Question: I developed an app for iOS, this app should work for iPhone 4s, iPhone 5, iPhone 5c, iPhone 5s, iPhone 6 and iPhone 6+. I read the apple documentations and I found that I've to design only a Storyboard in which I use auto layout and size class.
I designed the user interface with Storyboard and I set all constraints, but when I run it on my iPhone 6 it shows me the user interface not optimized for the display of my iPhone 6. Here's a sample:

As you can see it shows me the view with big operator log, big clock, big battery indicator and big keyboard.
Why it doesn't work?
Should I add the splash screen for Retina 4.7 and Retina 5.5?
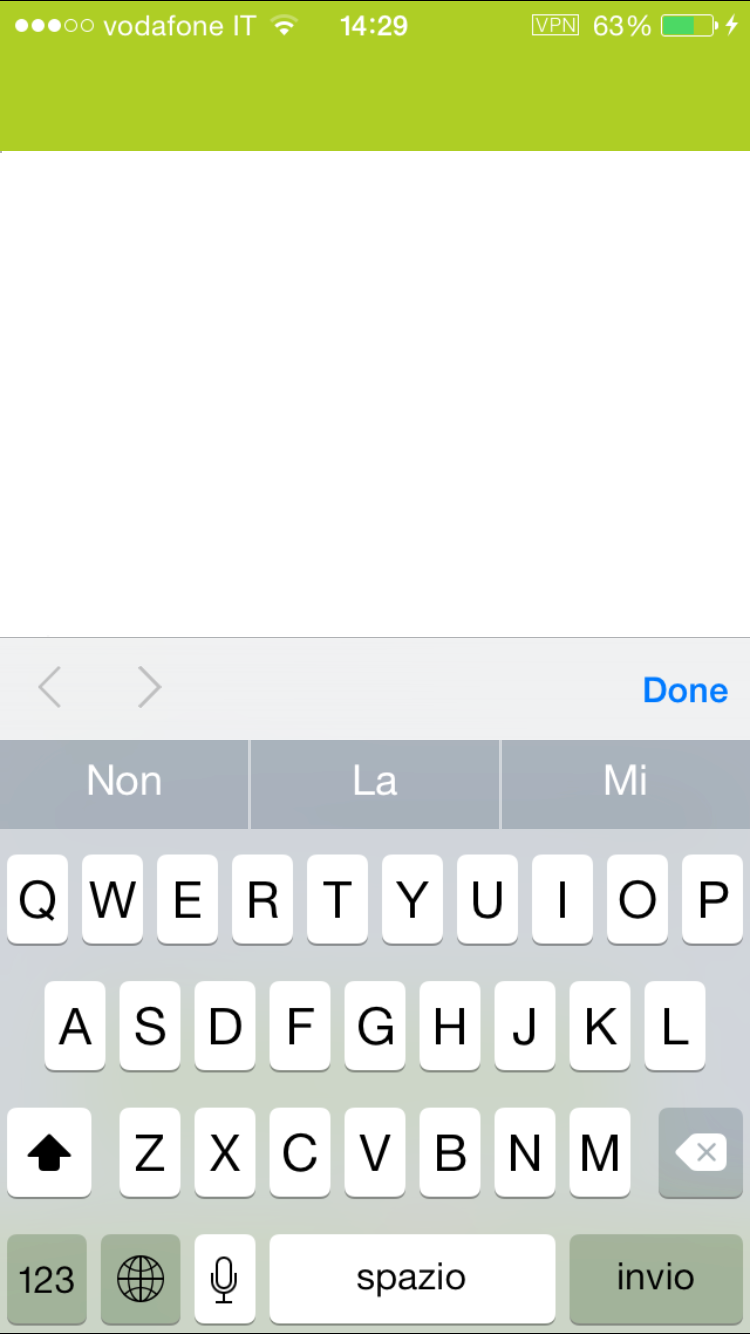
Answer: You need to add a "launch screen file" which is a XIB or Storyboard showing the screen that is shown while launching.